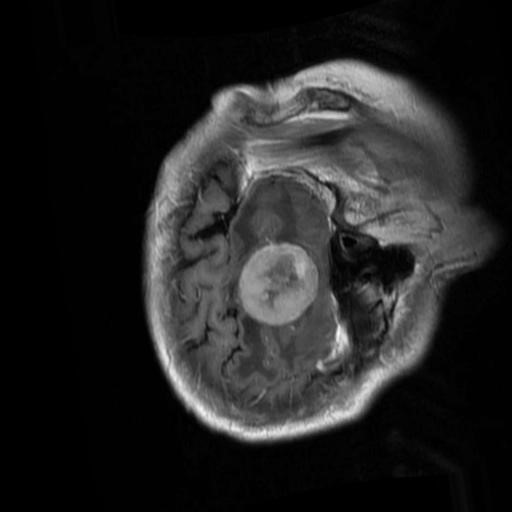
Label: brain_menin